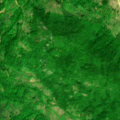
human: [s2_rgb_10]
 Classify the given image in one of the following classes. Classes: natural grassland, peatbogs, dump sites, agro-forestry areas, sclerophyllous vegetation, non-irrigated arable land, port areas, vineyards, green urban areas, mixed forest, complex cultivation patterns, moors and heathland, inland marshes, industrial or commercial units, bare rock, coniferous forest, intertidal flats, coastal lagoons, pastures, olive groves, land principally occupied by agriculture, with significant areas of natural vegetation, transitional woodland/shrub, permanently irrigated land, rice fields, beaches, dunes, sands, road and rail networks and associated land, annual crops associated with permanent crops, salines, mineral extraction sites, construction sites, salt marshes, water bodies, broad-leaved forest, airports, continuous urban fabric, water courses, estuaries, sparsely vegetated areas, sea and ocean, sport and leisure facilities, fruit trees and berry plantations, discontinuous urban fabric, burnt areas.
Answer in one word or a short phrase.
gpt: broad-leaved forest, natural grassland, transitional woodland/shrub